Question: I am developing a single-page application consisting of a navbar and a router-outlet which displays the component selected in the navbar. The primary component which loads by default is a Leaflet map which I would like to fill the entire page aside from the navbar. Currently I cannot even get the main component to fill the whole page, as it insists on including white space on the sides. I've set the container to have a high-res background image so I can see how much space it is actually filling.
The main page with all its unnecessary whitespace

The code:
'''
<body>
<app-nav-menu></app-nav-menu>
<div class="container" id="main-container">
<router-outlet></router-outlet>
</div>
</body>
'''
'''
body {
height: 98vh;
width: 98vw;
}
html, body, .container {
height: 100%;
overflow: hidden;
width: 100%;
}
#main-container {
background-image: url("src/assets/chicago-wallpaper.jpg");
width: 98vw;
height: 94vh;
}
'''
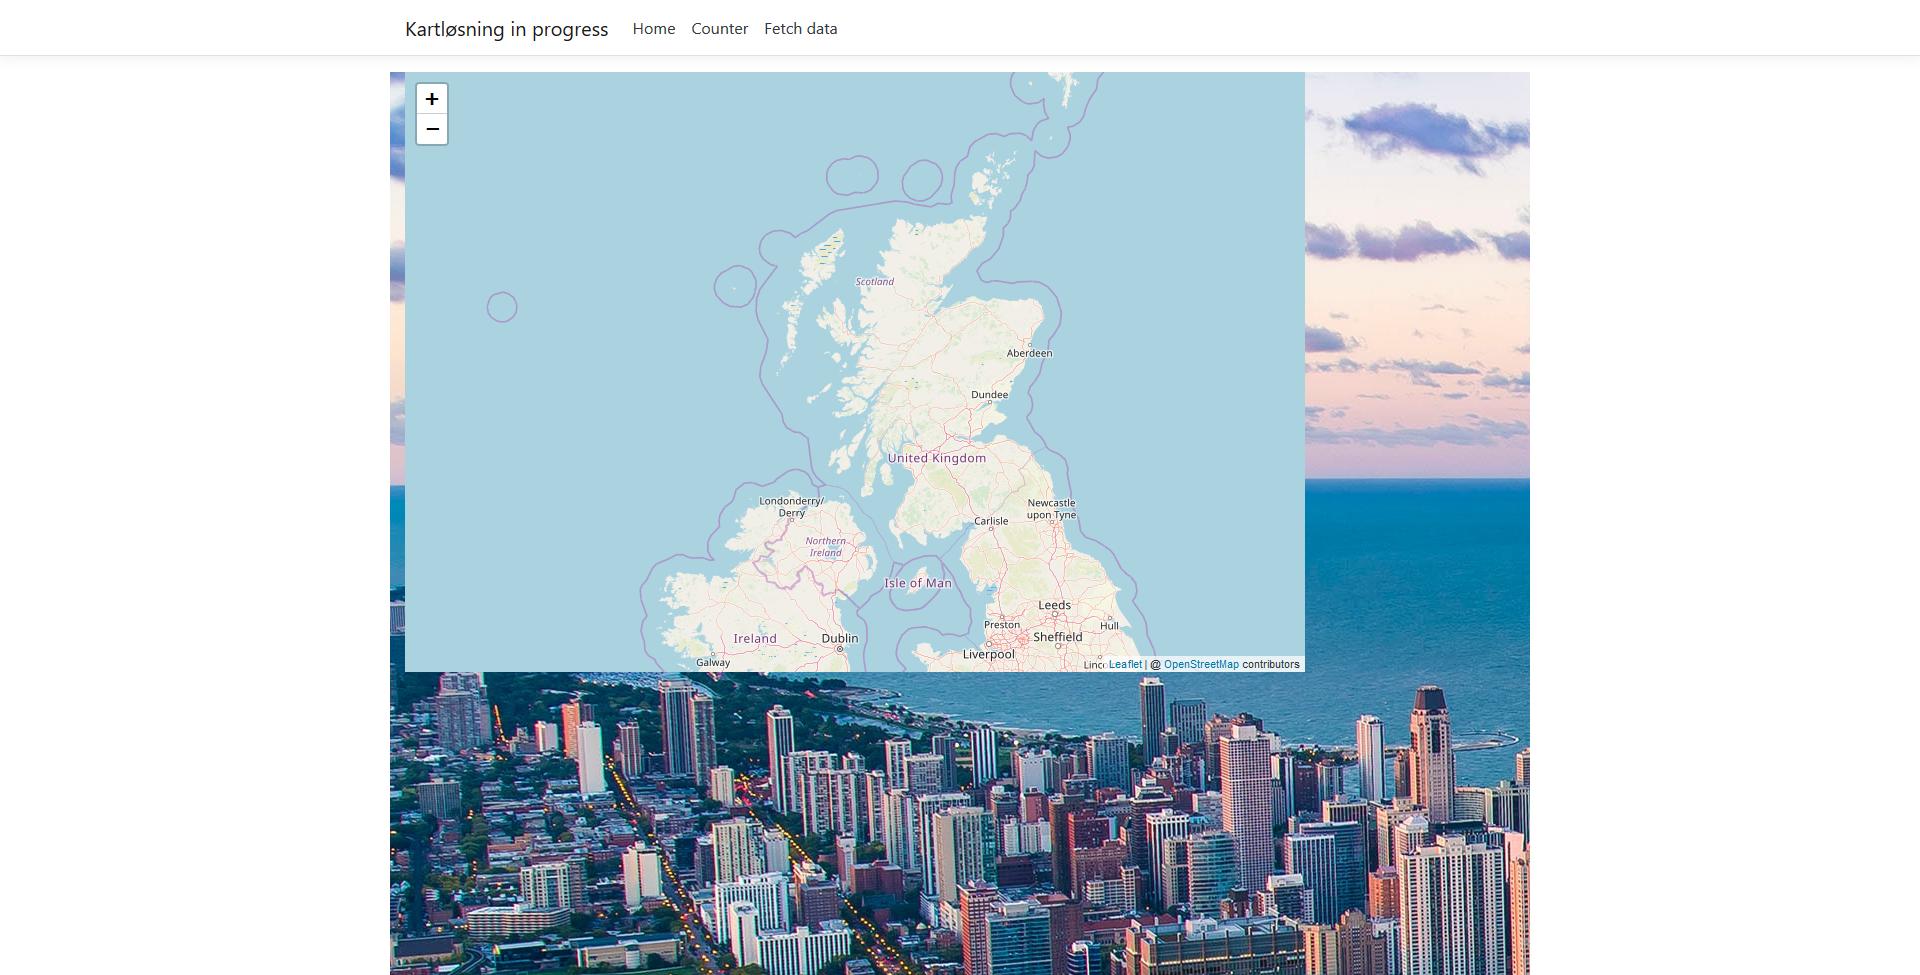
Answer: Matthew Allen seems to have supplied the embarrassingly simple answer. Bootstrap had applied a max-width rule to .container, and setting "max-width: none" in styles.css lets the map fill the page.